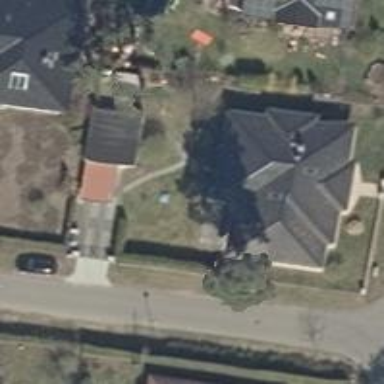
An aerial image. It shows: Hipped roof house.